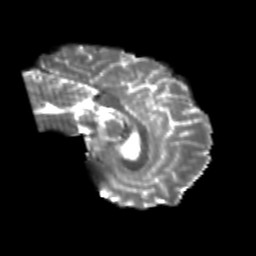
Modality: T2w
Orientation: sagittal
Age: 25
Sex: male
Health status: healthy
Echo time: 0.074 s